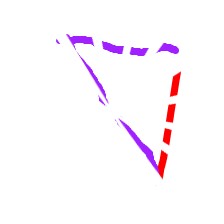
Shape: triangle